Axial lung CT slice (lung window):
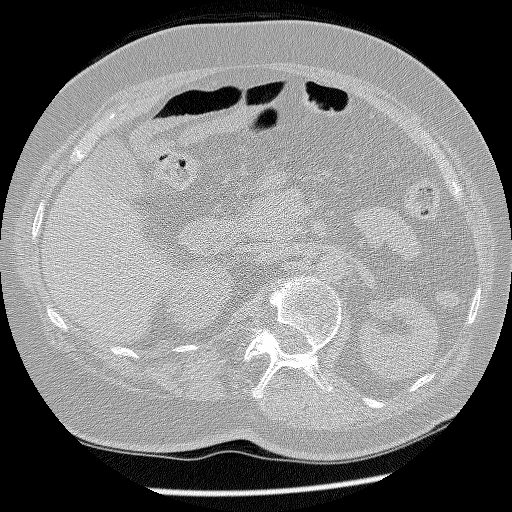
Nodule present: no